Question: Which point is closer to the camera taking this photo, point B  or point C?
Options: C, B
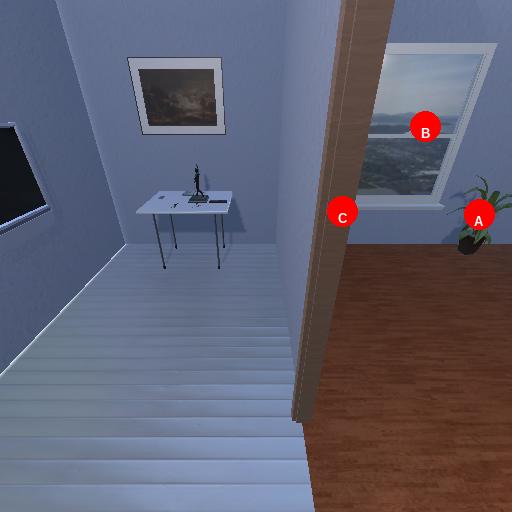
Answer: C